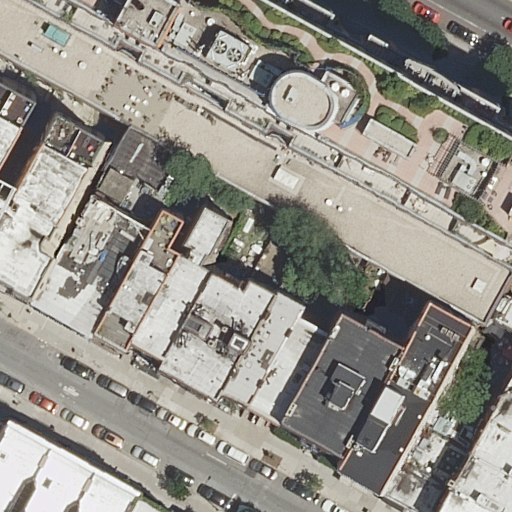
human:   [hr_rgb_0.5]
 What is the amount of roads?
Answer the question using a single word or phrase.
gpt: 1

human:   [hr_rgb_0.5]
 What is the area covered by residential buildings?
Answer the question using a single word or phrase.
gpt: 4209m2

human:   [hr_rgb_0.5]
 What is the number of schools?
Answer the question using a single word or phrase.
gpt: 1

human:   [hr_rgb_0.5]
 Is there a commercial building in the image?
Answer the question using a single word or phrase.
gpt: no

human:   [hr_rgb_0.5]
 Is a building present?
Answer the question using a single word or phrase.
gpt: yes

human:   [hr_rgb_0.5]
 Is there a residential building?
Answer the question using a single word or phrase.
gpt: yes

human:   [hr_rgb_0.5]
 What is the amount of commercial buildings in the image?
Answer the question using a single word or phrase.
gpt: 0

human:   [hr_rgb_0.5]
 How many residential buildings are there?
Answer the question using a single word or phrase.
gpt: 17

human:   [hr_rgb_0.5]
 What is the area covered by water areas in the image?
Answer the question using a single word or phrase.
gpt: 0m2

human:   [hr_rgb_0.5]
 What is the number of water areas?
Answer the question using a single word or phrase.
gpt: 0

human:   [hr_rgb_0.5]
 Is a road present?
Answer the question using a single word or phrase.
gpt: yes

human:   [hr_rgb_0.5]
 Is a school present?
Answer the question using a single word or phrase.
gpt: yes

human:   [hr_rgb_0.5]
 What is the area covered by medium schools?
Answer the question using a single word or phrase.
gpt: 0m2

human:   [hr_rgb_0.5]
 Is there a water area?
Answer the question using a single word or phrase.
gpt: no

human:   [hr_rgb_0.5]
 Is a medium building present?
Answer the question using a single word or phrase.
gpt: yes

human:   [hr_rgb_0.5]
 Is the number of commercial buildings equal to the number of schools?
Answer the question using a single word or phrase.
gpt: no

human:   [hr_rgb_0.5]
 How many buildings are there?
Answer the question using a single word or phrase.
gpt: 18

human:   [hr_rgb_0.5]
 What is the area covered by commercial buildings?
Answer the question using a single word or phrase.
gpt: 0m2

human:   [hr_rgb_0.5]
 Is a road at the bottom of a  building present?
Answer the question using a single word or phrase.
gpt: yes

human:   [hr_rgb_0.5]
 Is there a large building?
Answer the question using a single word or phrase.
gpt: yes

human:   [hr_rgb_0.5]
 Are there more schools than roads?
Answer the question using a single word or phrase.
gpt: no

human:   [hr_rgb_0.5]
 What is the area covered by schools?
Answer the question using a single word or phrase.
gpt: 32m2

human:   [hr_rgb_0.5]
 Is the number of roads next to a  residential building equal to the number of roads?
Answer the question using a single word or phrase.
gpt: yes

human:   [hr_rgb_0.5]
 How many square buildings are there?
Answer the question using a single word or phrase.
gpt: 0

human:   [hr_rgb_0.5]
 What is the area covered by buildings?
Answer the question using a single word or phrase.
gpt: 4420m2

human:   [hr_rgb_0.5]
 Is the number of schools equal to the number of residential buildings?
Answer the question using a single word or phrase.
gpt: no

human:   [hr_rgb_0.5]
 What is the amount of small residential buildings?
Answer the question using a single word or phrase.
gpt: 3

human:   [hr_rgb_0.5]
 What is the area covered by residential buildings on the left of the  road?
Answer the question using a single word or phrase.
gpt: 1430m2

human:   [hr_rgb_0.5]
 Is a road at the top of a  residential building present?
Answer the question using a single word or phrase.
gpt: yes

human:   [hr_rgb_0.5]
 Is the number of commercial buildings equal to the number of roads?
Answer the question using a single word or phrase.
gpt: no

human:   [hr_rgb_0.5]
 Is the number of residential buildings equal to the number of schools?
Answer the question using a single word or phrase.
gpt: no

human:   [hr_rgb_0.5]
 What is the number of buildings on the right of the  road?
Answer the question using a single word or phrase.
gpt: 8

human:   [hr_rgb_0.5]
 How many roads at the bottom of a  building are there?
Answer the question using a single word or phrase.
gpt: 1

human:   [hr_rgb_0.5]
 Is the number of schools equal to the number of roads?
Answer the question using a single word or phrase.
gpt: yes

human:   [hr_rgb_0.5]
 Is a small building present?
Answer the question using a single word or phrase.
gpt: yes

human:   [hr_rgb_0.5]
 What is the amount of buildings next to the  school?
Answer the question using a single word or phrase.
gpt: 18

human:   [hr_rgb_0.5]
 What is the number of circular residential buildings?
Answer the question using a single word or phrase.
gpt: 0

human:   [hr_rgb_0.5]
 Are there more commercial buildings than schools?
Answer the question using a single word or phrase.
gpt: no

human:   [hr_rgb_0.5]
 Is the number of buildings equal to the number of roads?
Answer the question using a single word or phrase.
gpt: no

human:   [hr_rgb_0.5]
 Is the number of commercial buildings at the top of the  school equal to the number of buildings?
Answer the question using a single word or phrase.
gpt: no

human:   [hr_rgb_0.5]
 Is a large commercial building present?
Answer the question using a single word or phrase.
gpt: no

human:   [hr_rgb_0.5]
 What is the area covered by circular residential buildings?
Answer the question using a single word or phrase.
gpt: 0m2

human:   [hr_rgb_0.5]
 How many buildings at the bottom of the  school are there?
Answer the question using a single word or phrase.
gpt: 4

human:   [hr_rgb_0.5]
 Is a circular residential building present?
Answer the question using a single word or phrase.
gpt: no

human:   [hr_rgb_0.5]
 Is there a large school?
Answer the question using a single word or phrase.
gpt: no

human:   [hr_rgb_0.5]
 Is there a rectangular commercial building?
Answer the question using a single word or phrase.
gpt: no

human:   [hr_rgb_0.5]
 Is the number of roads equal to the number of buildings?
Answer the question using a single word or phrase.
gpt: no

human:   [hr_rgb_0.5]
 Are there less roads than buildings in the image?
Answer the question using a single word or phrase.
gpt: yes

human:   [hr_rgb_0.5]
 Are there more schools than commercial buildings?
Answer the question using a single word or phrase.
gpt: yes

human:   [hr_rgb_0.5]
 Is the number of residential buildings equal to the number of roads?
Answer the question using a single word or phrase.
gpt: no

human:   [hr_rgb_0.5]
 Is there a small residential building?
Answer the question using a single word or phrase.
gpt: yes

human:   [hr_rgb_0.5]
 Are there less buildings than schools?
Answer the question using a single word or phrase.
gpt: no

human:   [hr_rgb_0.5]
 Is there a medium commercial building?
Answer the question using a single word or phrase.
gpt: no

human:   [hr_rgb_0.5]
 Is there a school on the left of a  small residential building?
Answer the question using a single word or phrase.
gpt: yes

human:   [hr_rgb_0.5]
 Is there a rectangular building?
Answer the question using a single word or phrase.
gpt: yes

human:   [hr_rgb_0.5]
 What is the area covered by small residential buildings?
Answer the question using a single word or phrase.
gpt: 127m2

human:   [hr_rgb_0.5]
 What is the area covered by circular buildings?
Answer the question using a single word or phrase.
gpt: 0m2

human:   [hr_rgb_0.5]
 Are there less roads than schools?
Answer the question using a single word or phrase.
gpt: no

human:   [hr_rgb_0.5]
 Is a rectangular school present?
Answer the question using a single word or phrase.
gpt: yes

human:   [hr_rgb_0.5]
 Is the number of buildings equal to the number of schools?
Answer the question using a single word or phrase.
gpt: no

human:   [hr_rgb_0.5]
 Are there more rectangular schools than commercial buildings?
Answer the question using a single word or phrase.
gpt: yes

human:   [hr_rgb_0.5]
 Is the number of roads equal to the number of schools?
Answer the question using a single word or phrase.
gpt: yes

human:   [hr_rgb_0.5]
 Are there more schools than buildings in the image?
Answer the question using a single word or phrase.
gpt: no

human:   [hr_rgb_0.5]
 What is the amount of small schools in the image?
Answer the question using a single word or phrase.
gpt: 1